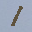
Label: 1